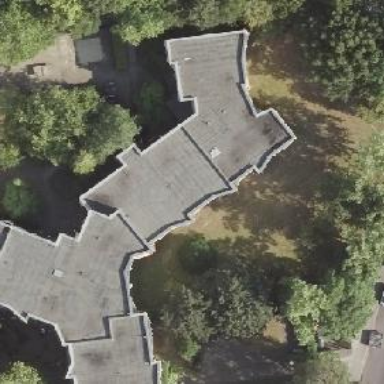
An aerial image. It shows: Apartment building with flat roof.